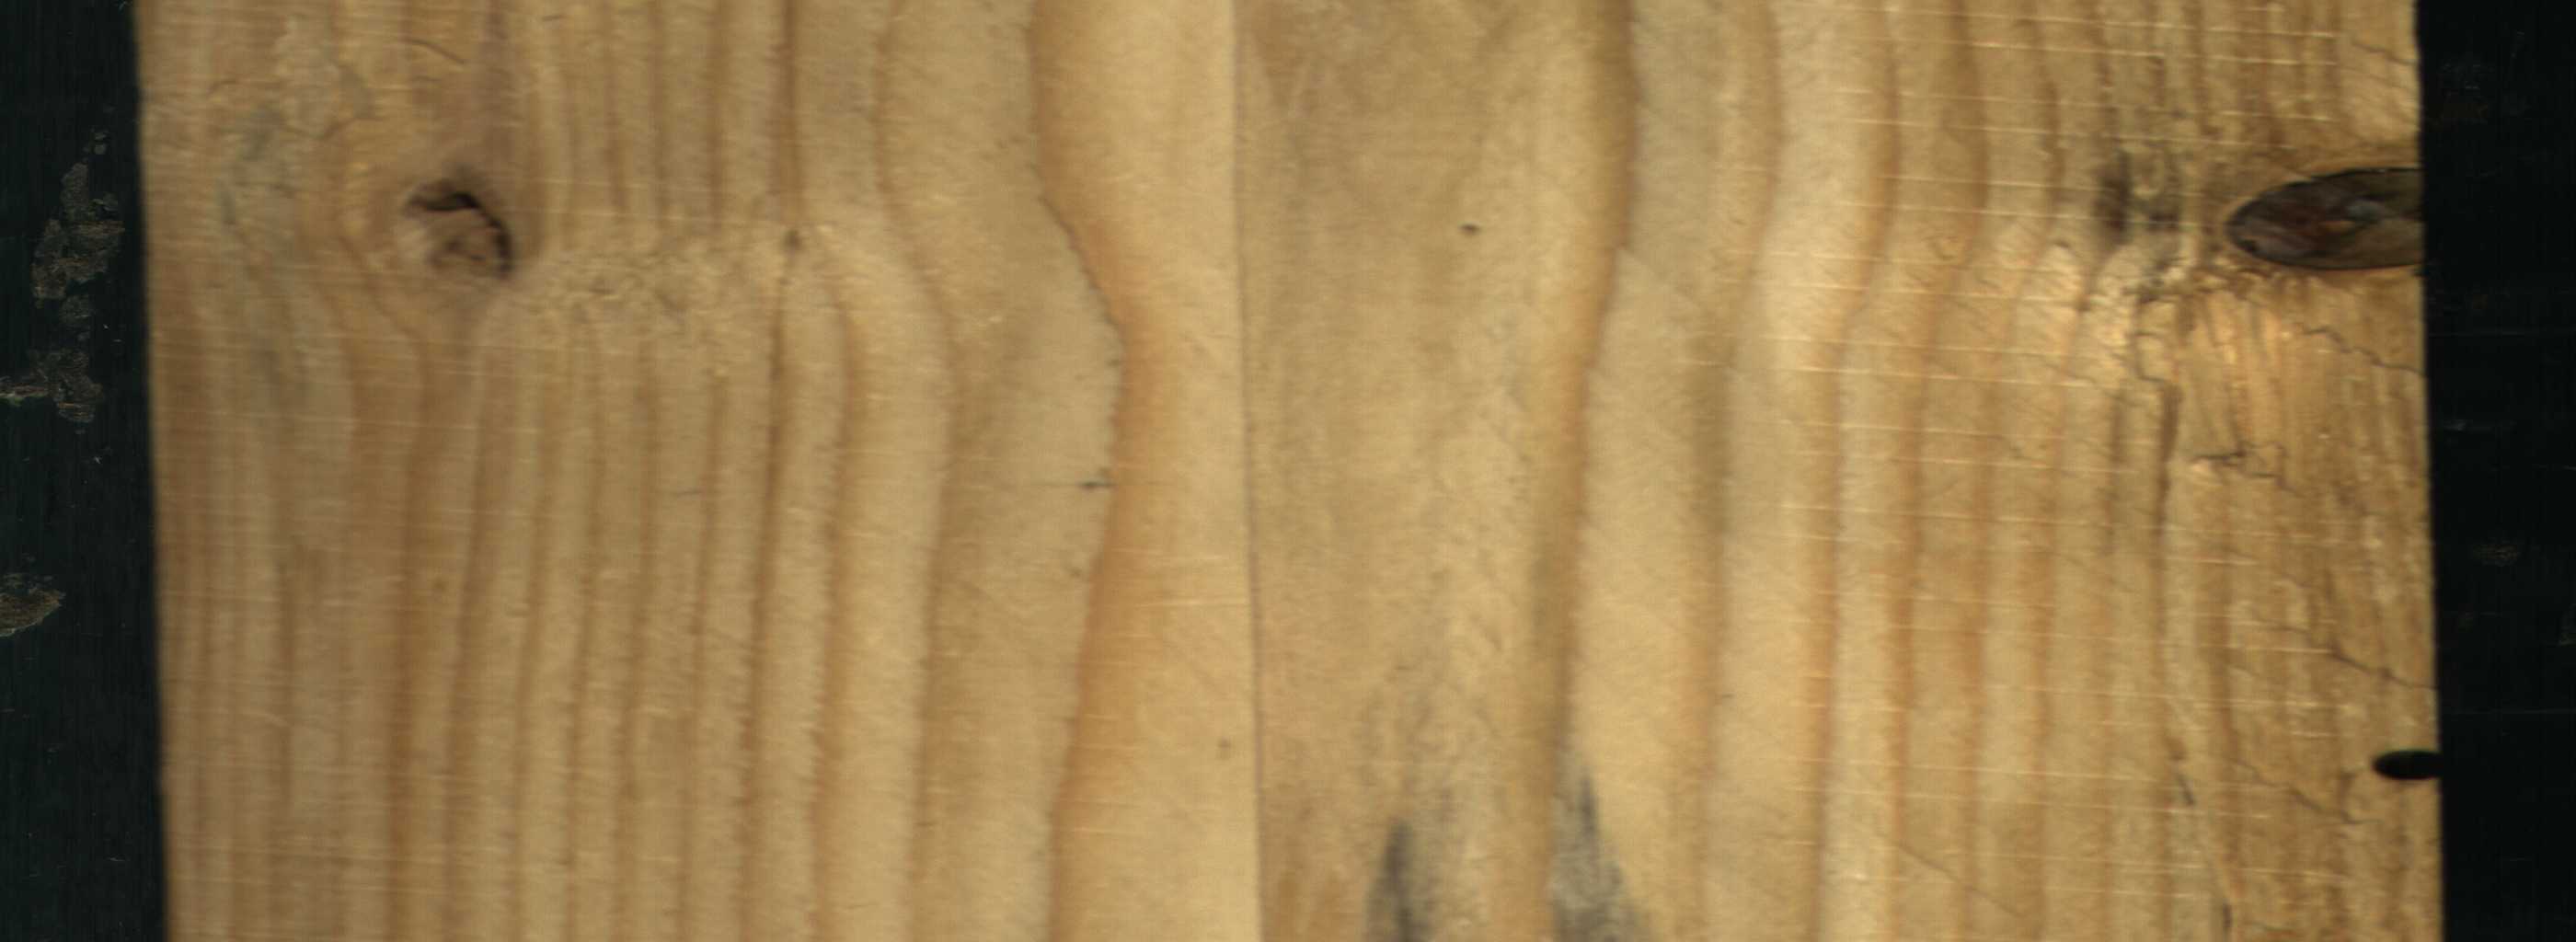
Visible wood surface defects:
Blue_Stain
Blue_Stain
Knot_missing
Dead_Knot
Dead_Knot